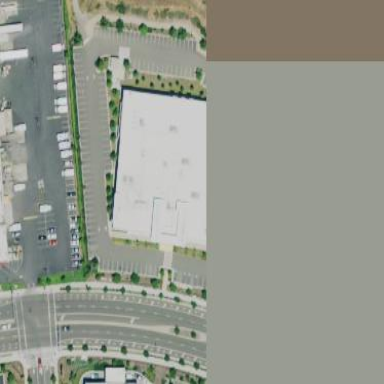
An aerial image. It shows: Building that houses fitness center.